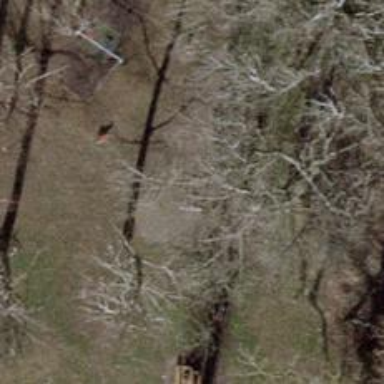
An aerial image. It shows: Picnic table located in leisure land area.